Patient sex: F
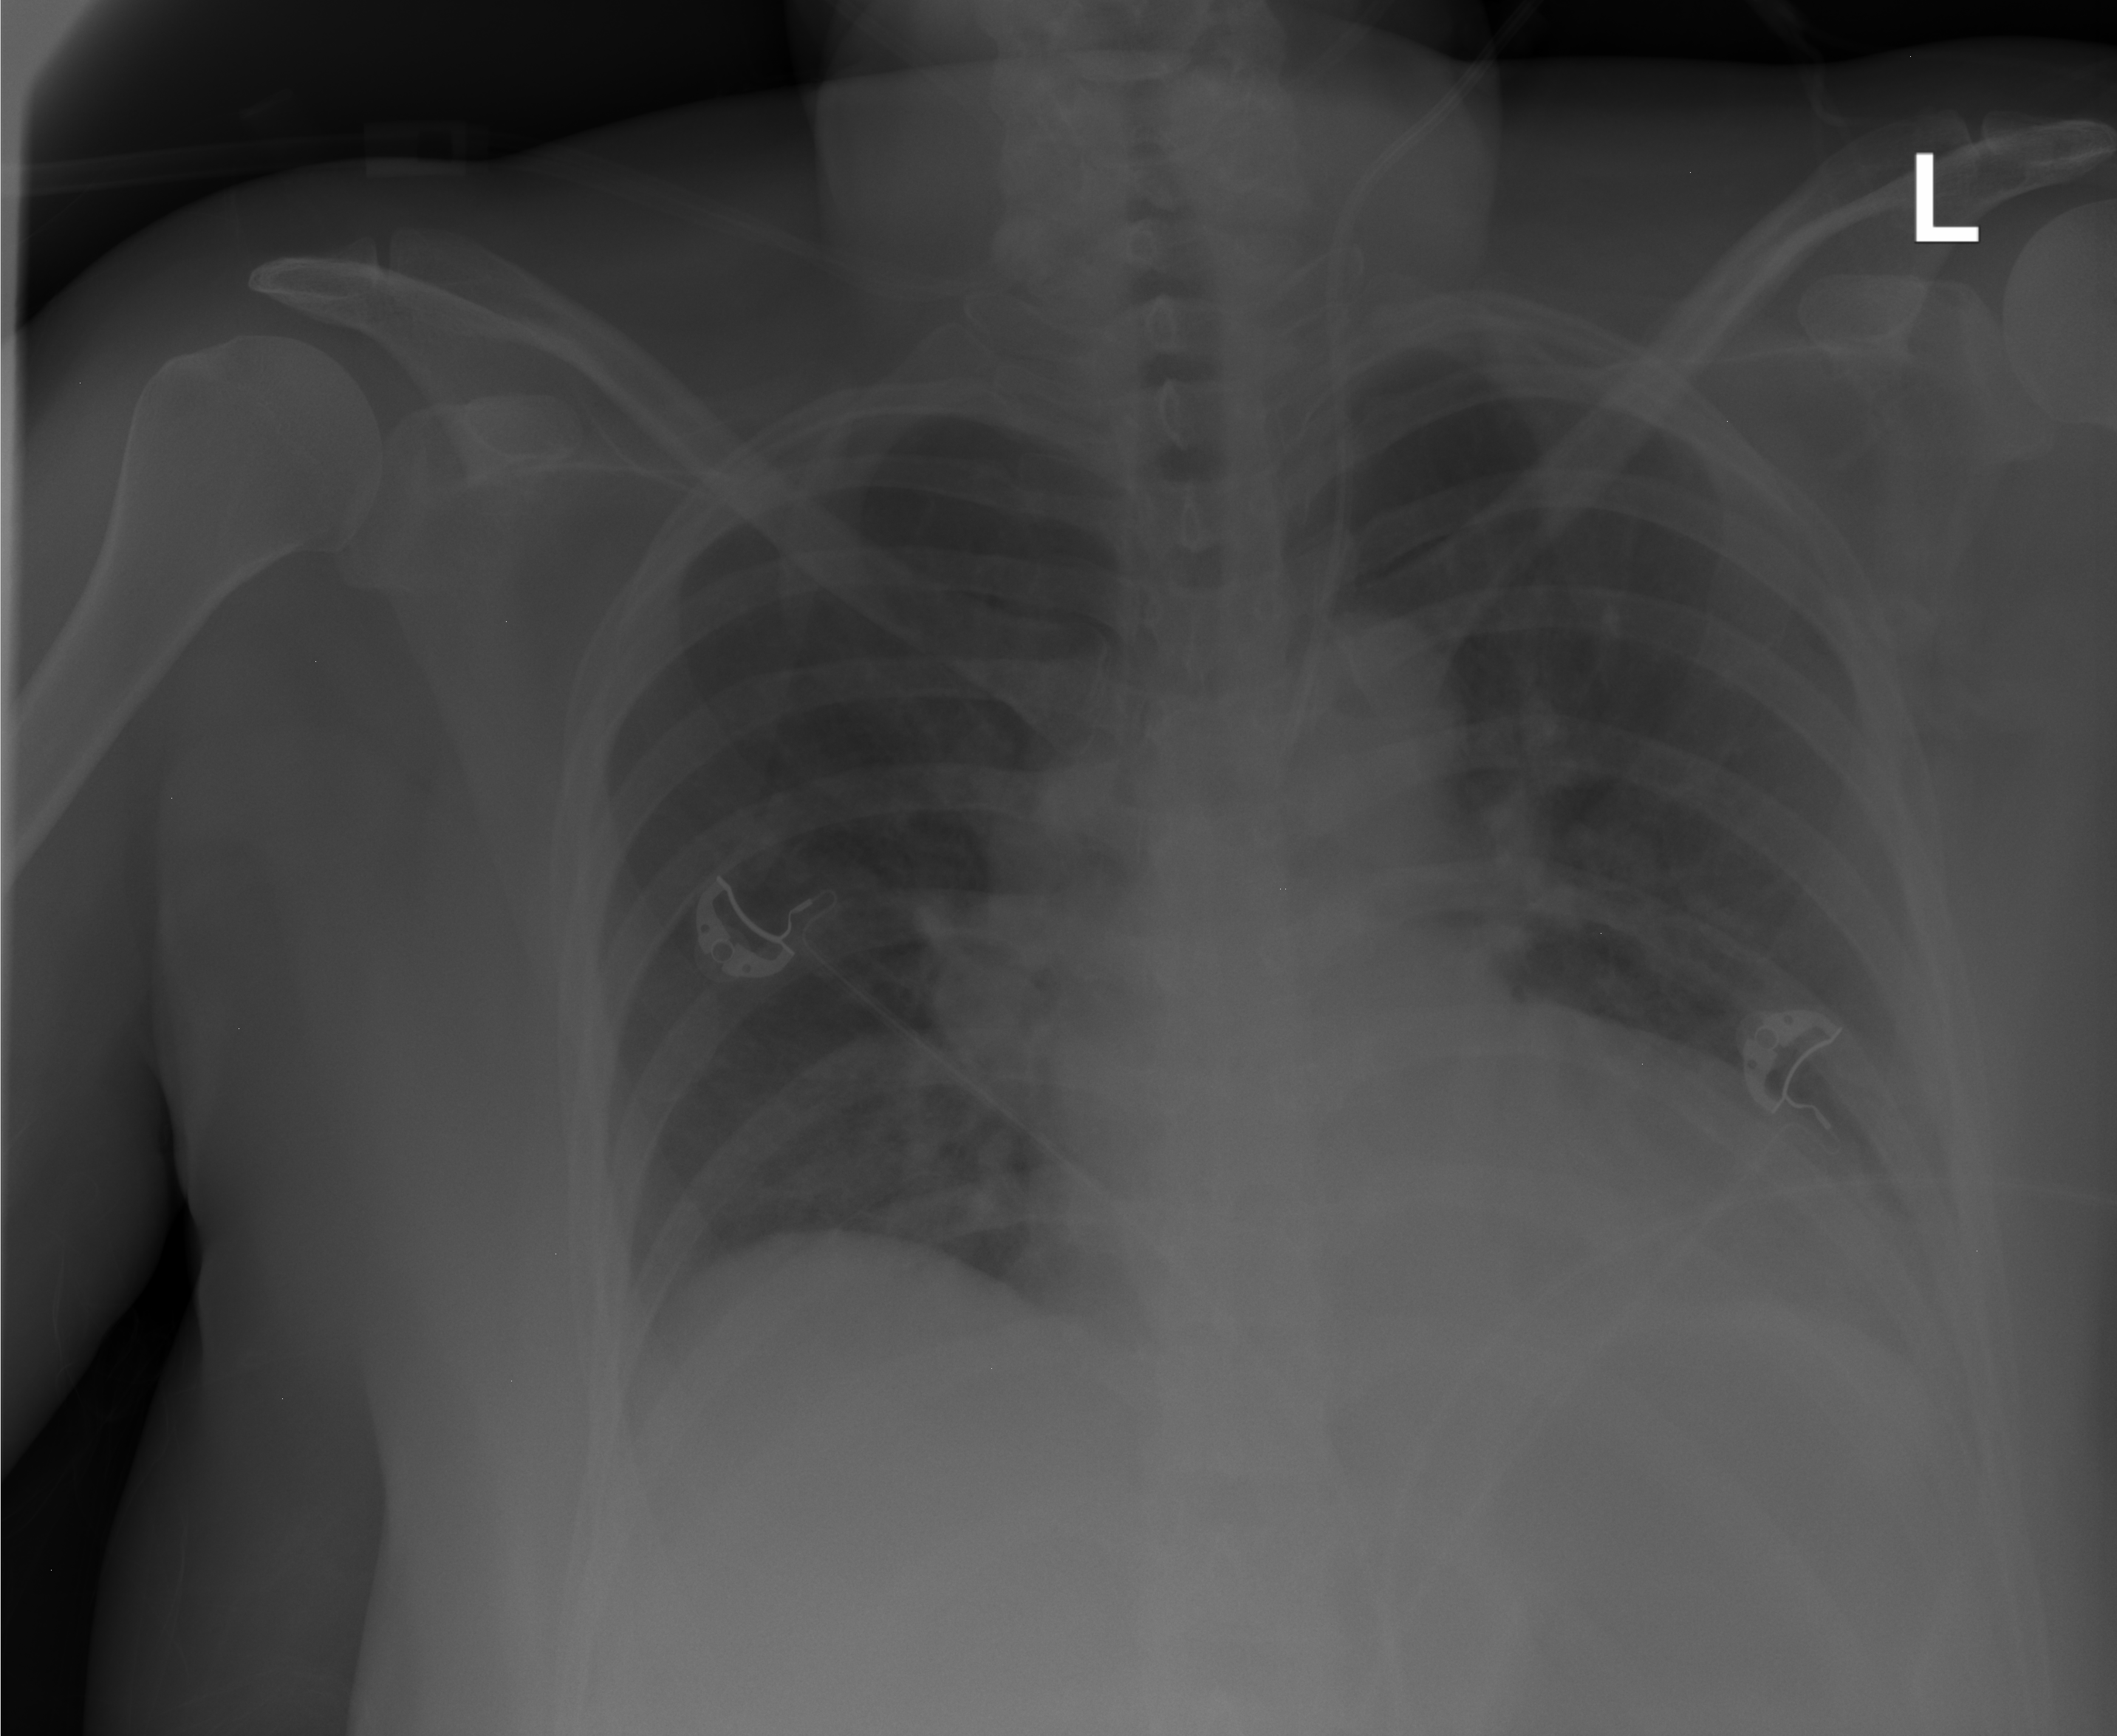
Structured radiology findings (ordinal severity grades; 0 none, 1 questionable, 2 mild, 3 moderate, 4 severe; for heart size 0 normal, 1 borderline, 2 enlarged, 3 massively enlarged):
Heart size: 0
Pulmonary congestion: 0
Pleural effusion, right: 0
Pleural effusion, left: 1
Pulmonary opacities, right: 0
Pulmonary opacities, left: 0
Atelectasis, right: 0
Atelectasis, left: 0